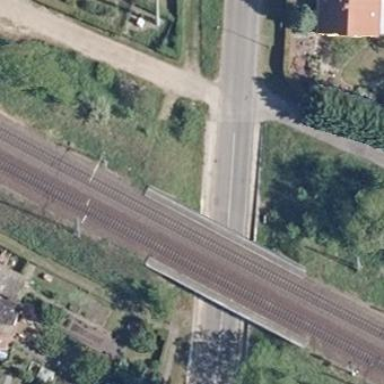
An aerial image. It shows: Man-made bridge.